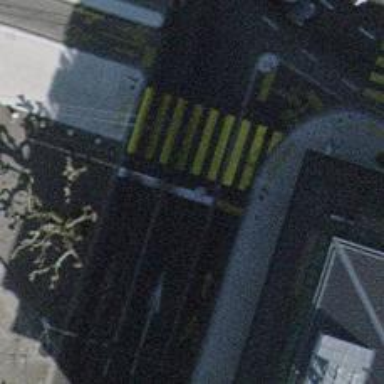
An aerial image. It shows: Road with traffic signals.